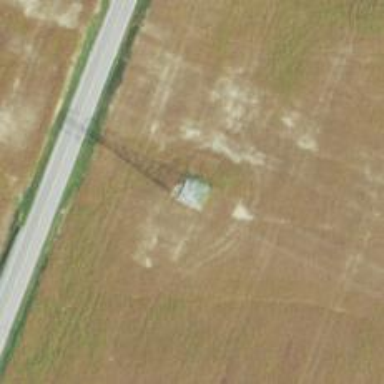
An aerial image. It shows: Lattice structure tower.